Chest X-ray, AP view. Patient: 68 years old, sex M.
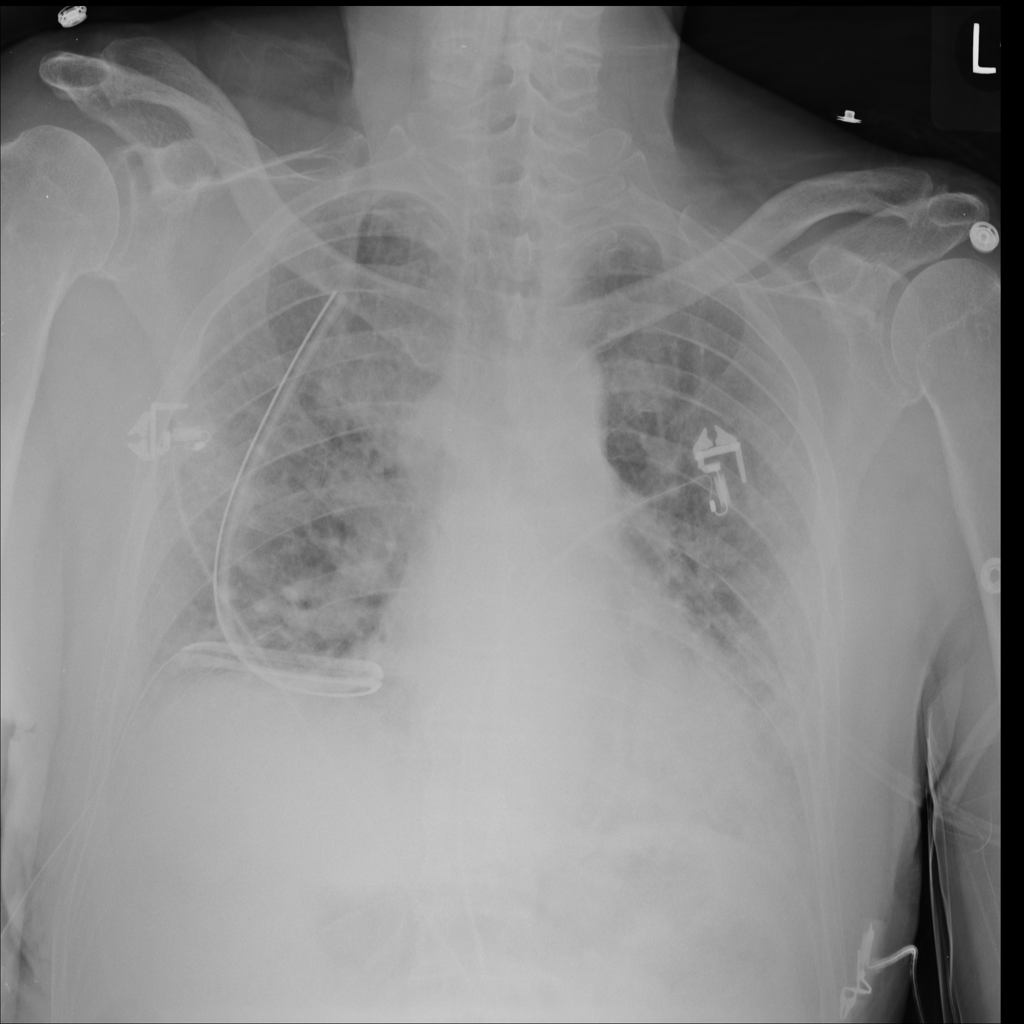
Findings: Fibrosis, Infiltration